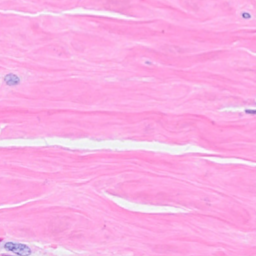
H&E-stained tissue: Breast